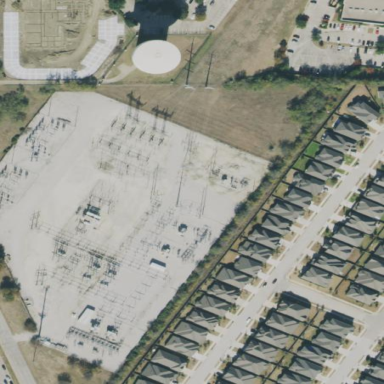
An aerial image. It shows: Power substation enclosed by fence.